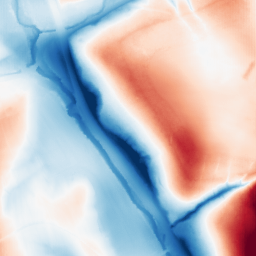
Category: classical
Decomposition family: gaussian_anisotropic
Decomposition parameters: sigma_x: 50
sigma_y: 5
Upsampling method: fft_zeropad
Upsampling parameters: scale: 4
Upsampling scale: 4